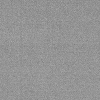
Atmospheric dust classification: dusty